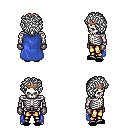
a pixel art fantasy rpg character, male body template, skeleton, blue cape, gold greaves, white curly afro hairstyle, bronze tiara, metal gloves, black slippers, four views (front, back, left, right), 2x2 character sprite sheet, small pixel art, hard edges, no anti-aliasing